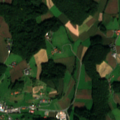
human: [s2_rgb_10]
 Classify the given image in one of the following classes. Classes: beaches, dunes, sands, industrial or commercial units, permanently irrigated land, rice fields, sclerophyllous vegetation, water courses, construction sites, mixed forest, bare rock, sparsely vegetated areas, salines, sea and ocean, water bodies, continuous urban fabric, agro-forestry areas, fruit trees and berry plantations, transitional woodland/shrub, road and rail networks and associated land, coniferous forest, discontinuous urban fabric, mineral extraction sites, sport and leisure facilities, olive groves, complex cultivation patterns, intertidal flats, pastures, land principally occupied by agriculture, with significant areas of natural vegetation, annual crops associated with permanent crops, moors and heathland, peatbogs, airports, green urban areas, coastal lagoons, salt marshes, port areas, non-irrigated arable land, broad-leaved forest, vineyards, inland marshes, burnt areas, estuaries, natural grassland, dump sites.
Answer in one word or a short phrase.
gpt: non-irrigated arable land, complex cultivation patterns, broad-leaved forest